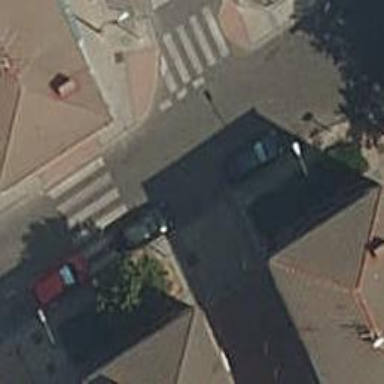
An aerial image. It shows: Pedestrian road.